Question: Aim: save multi qplots into a figure.
The point is there is a list parameter to loop (see code. It's more clear!). The output is different as I expected. They are the same!
'''
# Make y be a list containing different values.
y <- list()
for (j in 1:6) {
y[[j]] <- rnorm(10)
}
# plot multi qplots into one figure
plots <- list() # new empty list
for (i in 1:6) {
p1 = qplot(1:10, y[[i]], main = i)
plots[[i]] <- p1 # add each plot into plot list
}
do.call(grid.arrange, plots)
'''

The code is revised from <URL>
There is 'y' partly: (to illustrate they are different!). The figure only used the last one in y. It's strange.
'''
[[1]]
[1] 2.<PHONE> -2.32504052 -1.<PHONE> -0.21105479 0.25706024 0.50934754
[7] 0.39844954 0.<PHONE> 1.<PHONE> 0.<PHONE>
[[2]]
[1] 0.<PHONE> -1.51801208 1.68385158 -0.30159404 -0.34894329 0.62840458
[7] -0.45447576 1.<PHONE> -0.36671100 -0.<PHONE>
...
[[6]]
[1] <PHONE> <PHONE> -<PHONE> <PHONE> -<PHONE> <PHONE> -<PHONE>
[8] -<PHONE> -<PHONE> -<PHONE>
'''
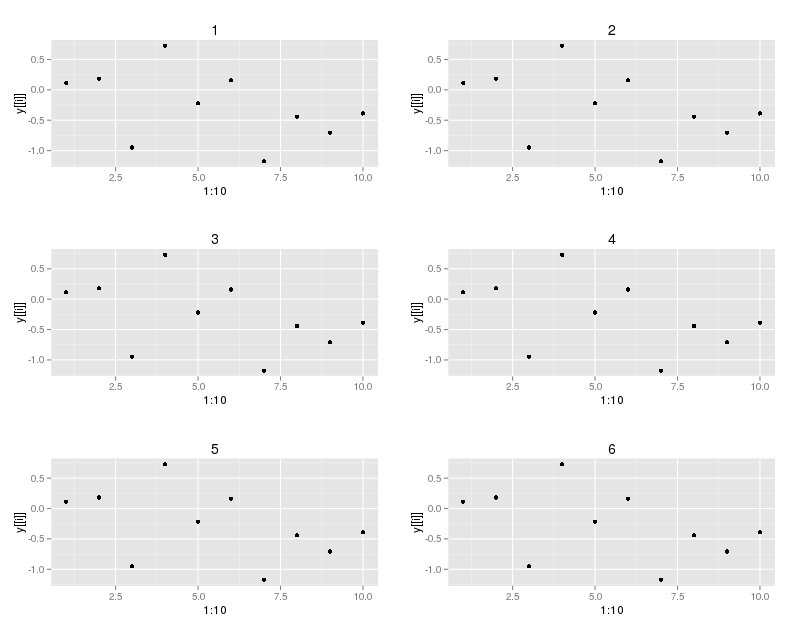
Answer: This has to with with the lazy exaluation of parameters passed to 'qplot'. The values aren't actually resolved till you print the plot. At that point, the value if 'i' is just 6 after the looping. A better strategy would be
'''
plots <- lapply(1:6, function(i) {
force(i) #required if you didn't have main=i to force the evaluation of i
qplot(1:10, y[[i]], main = i)
})
do.call(grid.arrange, plots)
'''